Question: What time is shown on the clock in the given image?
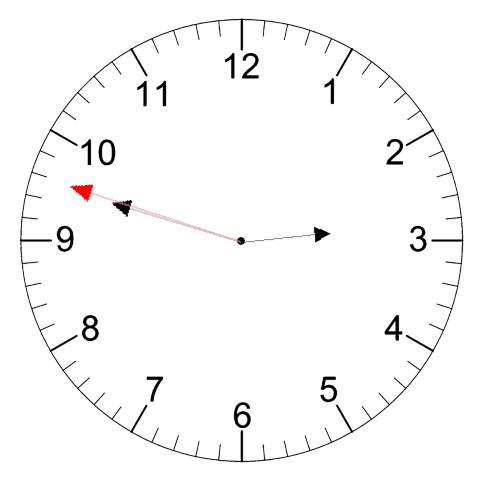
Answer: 02:47:48